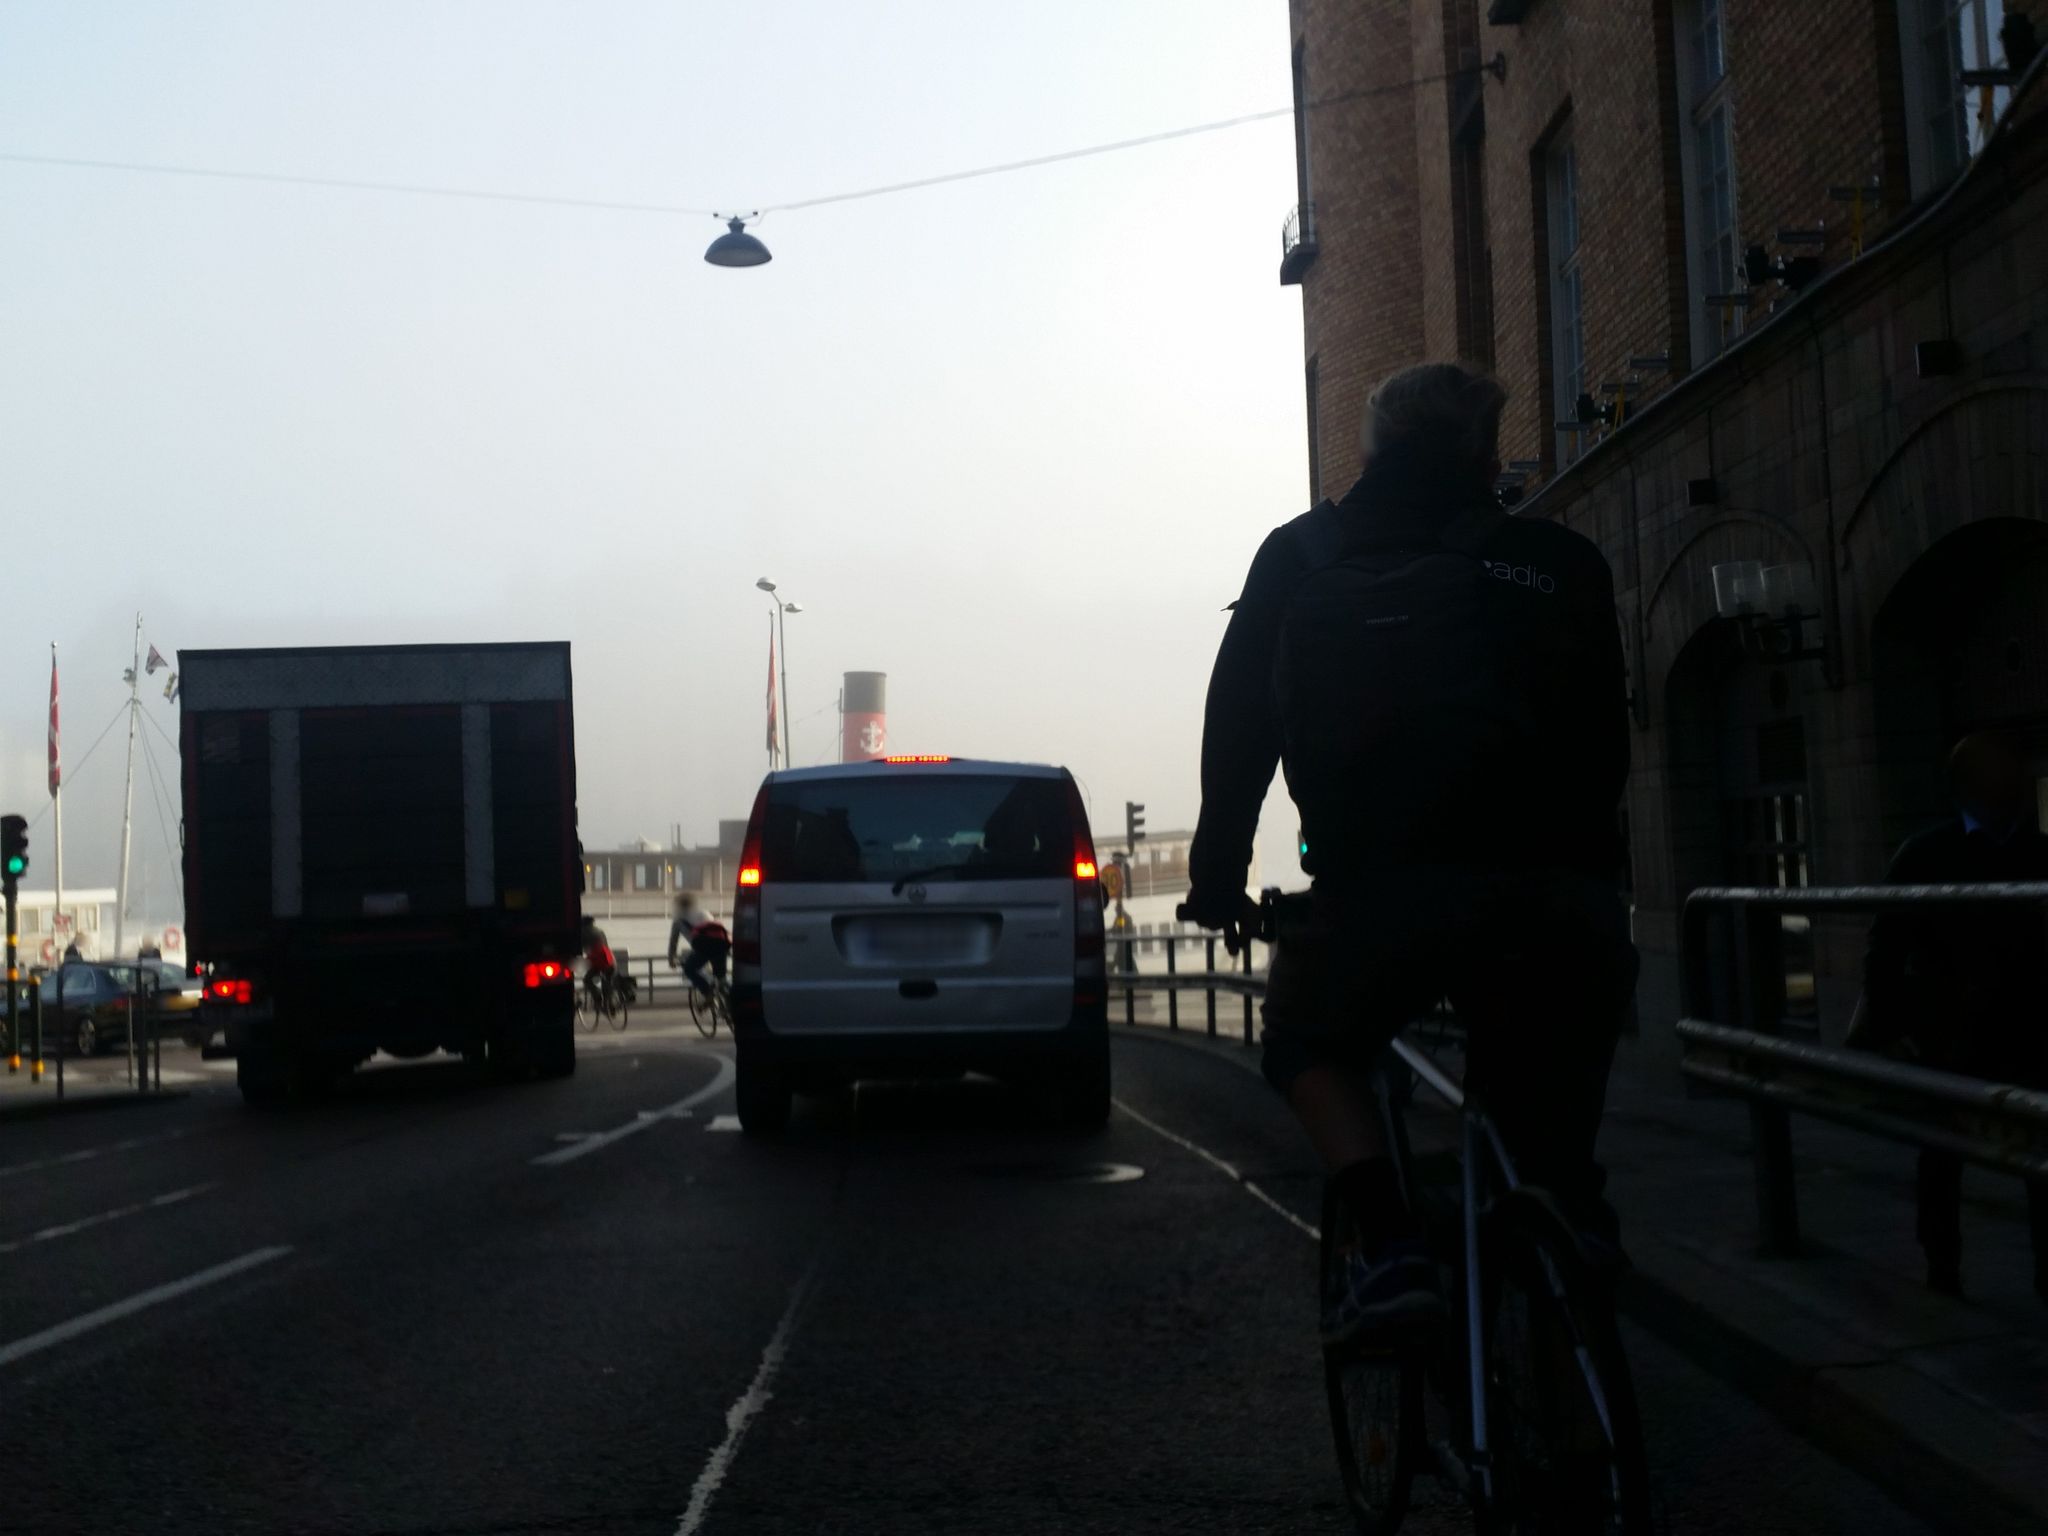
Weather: clear
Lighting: dusk/dawn
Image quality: good
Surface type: walking surface
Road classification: tertiary
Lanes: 1
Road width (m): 4
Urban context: urban centre
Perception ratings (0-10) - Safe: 2.11, Lively: 8.2, Beautiful: 4.65, Boring: 1.49, Depressing: 3.69, Wealthy: 5.32